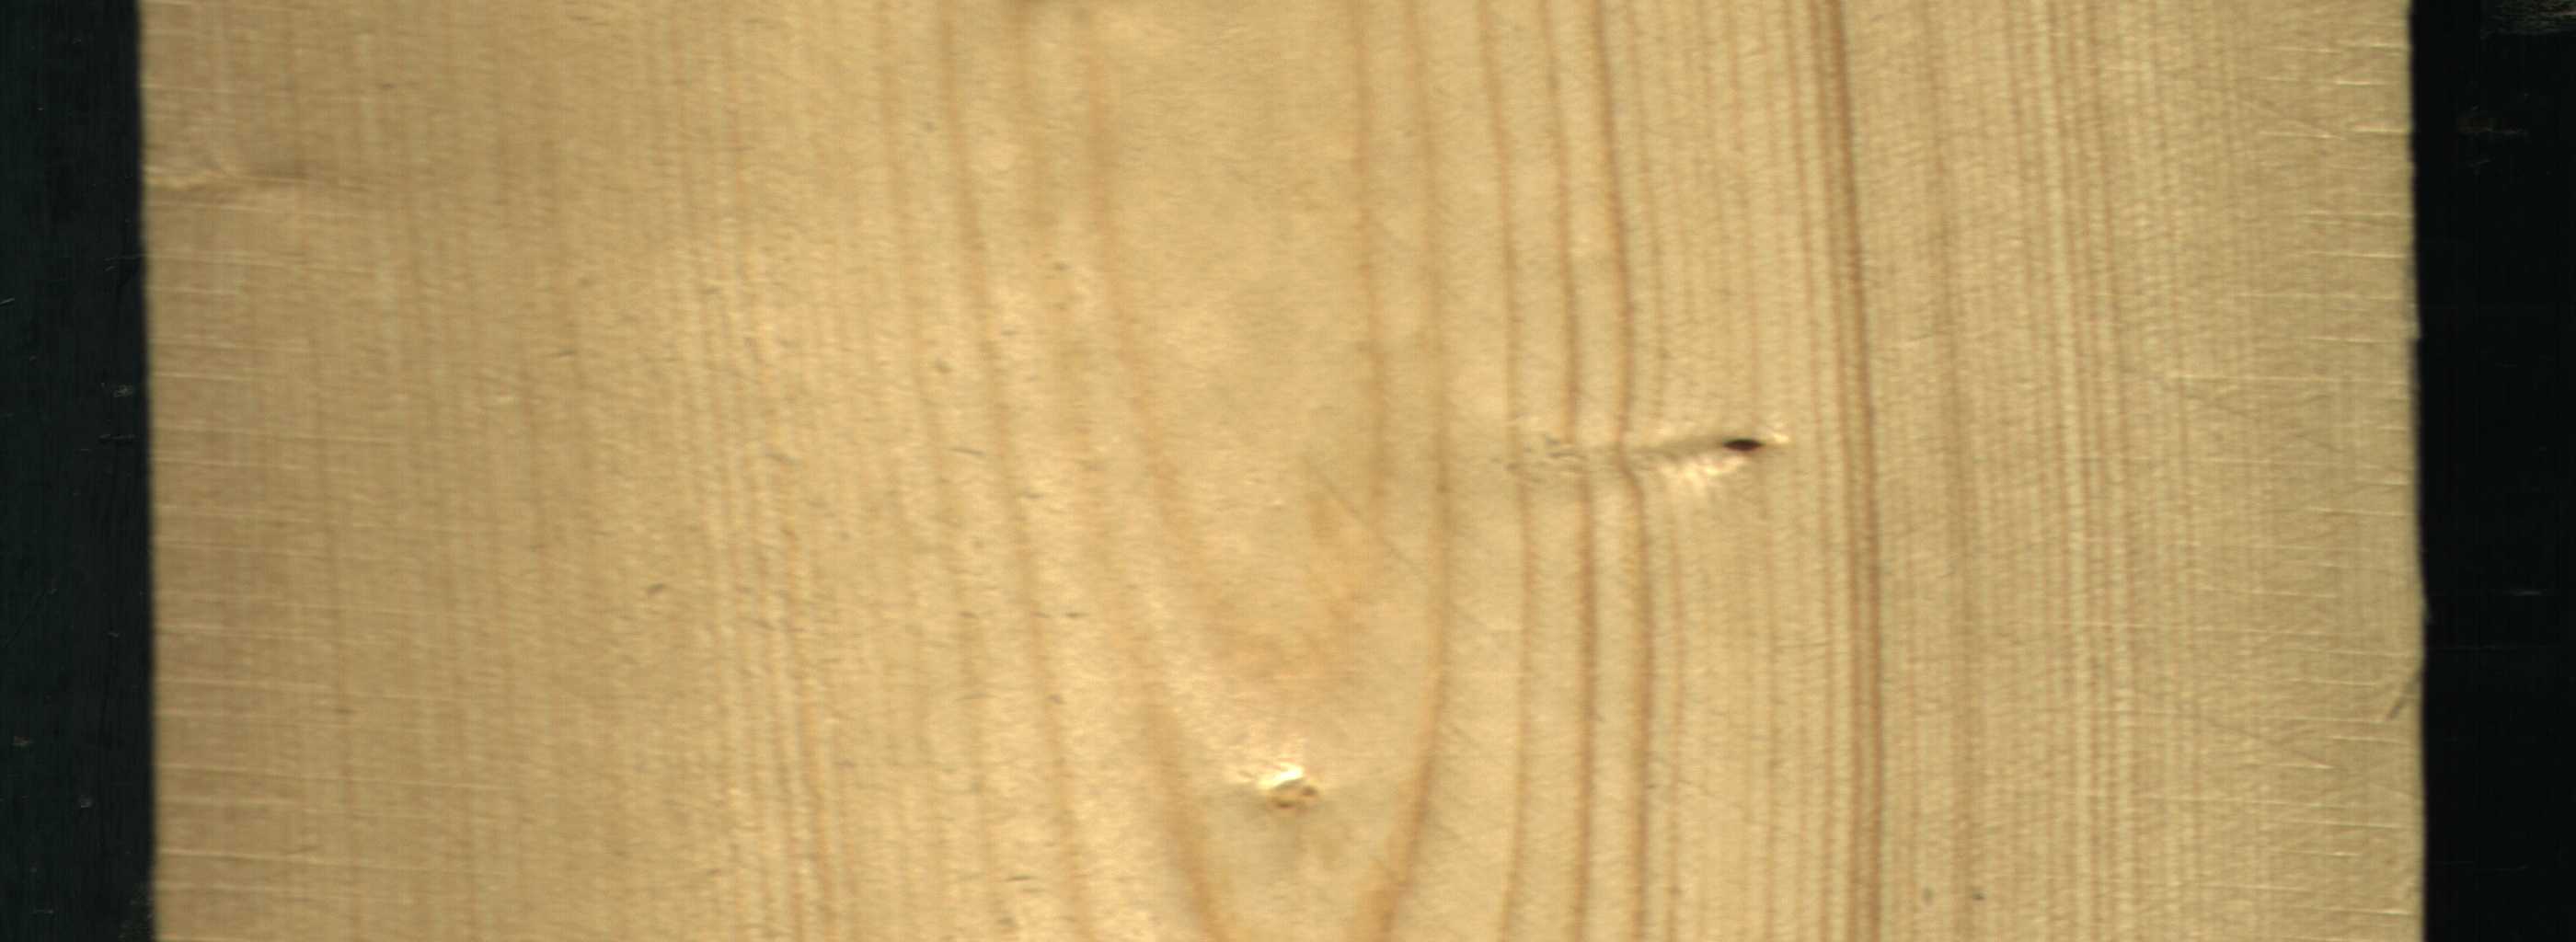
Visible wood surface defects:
Dead_Knot